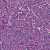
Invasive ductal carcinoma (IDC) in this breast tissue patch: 1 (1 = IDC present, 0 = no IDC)